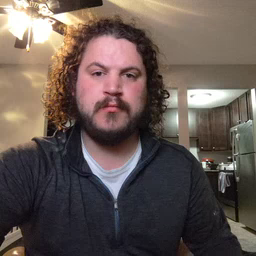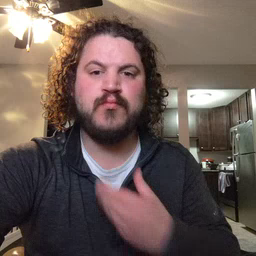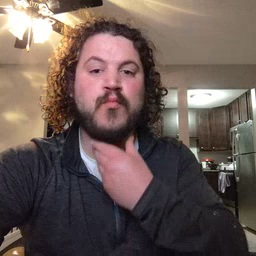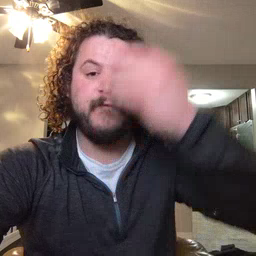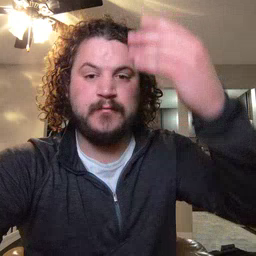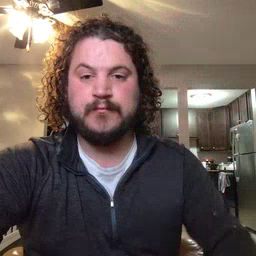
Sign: giraffe